Question: I'm trying to create a simple display using SWT. So far, I am successfully displaying information from my database and displaying it using a RowLayout, with each row containing a GridLayout. It looks like this:

What I really want is for the rows to extend to take up the full width of the window. How do I achieve this?
Thanks for your help!
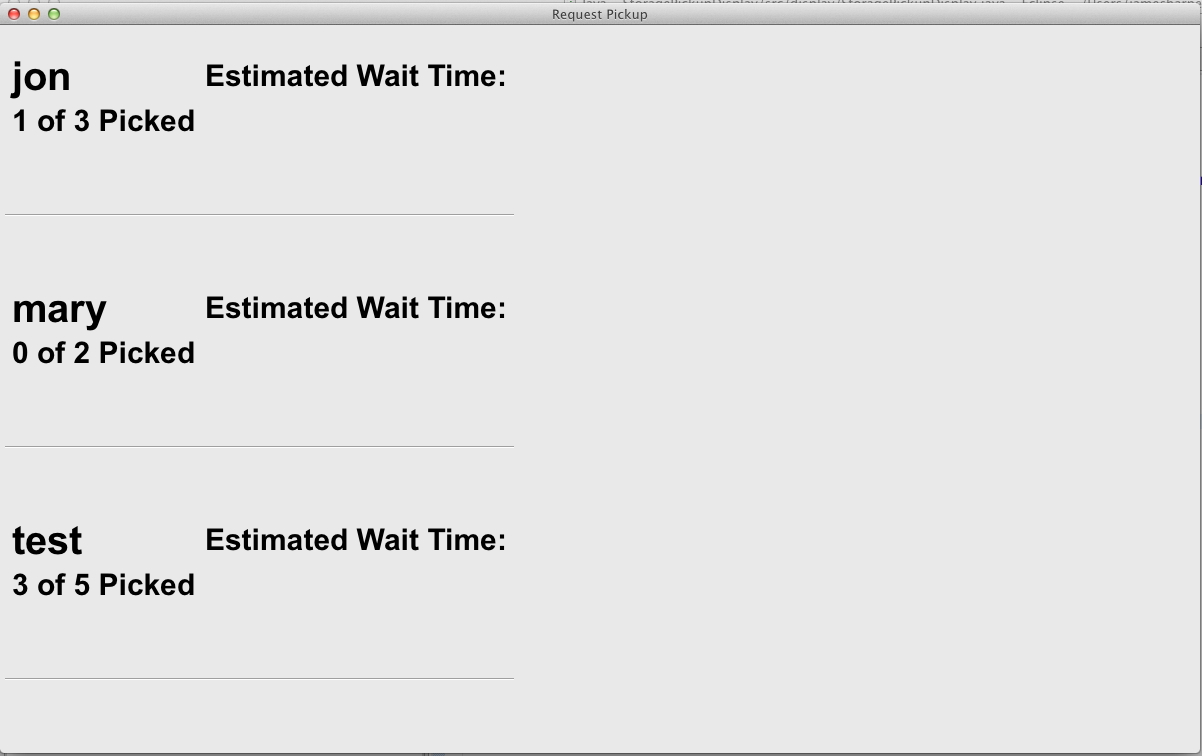
Answer: The usual way to achieve this is to use <URL>. This 'GridData' tells the component how to behave within it's parent, e.g. how to spread across the parent.
By using:
'''
component.setLayoutData(new GridData(SWT.FILL, SWT.BEGINNING, true, false));
'''
you tell the component to occupy as much space as possible horizontally, but only the necessary space vertically.
Here is a small example that should behave in the way you expect it to:
'''
public class StackOverflow
{
public static void main(String[] args)
{
Display display = Display.getDefault();
Shell shell = new Shell(display);
/* GridLayout for the Shell to make things easier */
shell.setLayout(new GridLayout(1, false));
for(int i = 0; i < 5; i++)
{
createRow(shell, i);
}
shell.pack();
shell.open();
while (!shell.isDisposed())
{
if (!display.readAndDispatch())
display.sleep();
}
display.dispose();
}
private static void createRow(Shell shell, int i)
{
/* GridLayout for the rows, two columns, equal column width */
Composite row = new Composite(shell, SWT.NONE);
row.setLayout(new GridLayout(2, true));
/* Make each row expand horizontally but not vertically */
row.setLayoutData(new GridData(SWT.FILL, SWT.BEGINNING, true, false));
/* Create the content of the row, expand horizontally as well */
Button first = new Button(row, SWT.PUSH);
first.setText("FIRST " + i);
first.setLayoutData(new GridData(SWT.FILL, SWT.BEGINNING, true, false));
Button second = new Button(row, SWT.PUSH);
second.setText("SECOND " + i);
second.setLayoutData(new GridData(SWT.FILL, SWT.BEGINNING, true, false));
}
}
'''
This is what it looks like after startup:

and after resizing:

---
As a side note: I would suggest reading <URL> tutorial from Eclipse about Layouts, if you haven't already read it. Every SWT developer should have read it.